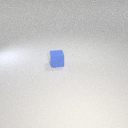
small blue rubber cube